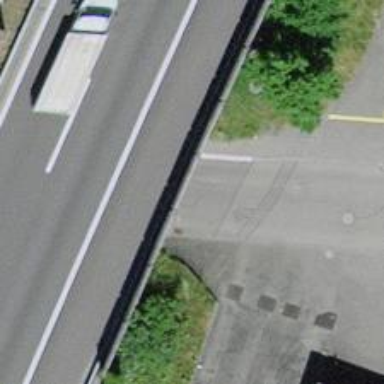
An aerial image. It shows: Tunnel with unclassified asphalt road.